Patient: sex F, age 60
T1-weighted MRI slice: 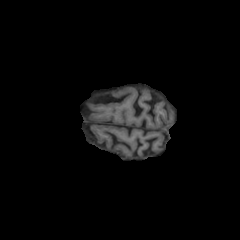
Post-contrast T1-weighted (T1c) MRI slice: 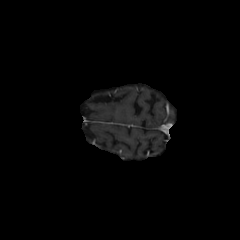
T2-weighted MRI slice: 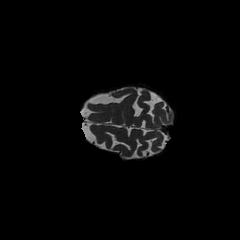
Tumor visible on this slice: no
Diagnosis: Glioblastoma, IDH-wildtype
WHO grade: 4